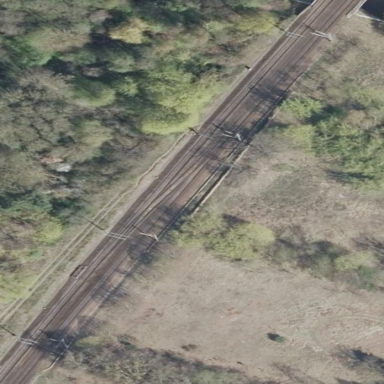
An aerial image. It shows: Area designated for railway use.